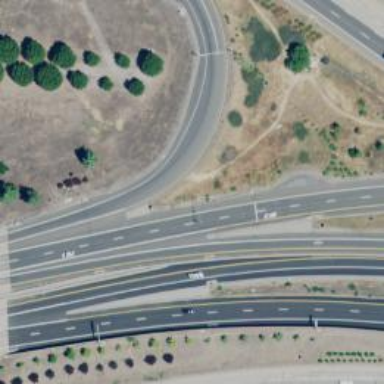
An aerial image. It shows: View of motorway.